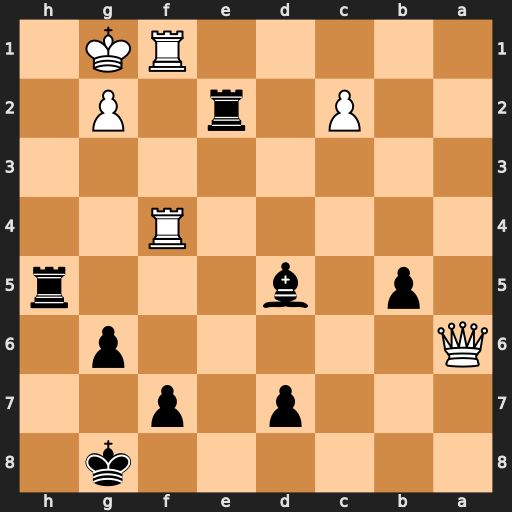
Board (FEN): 6k1/3p1p2/Q5p1/1p1b3r/5R2/8/2P1r1P1/5RK1
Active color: b
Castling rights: -
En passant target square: -
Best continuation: Rxg2#